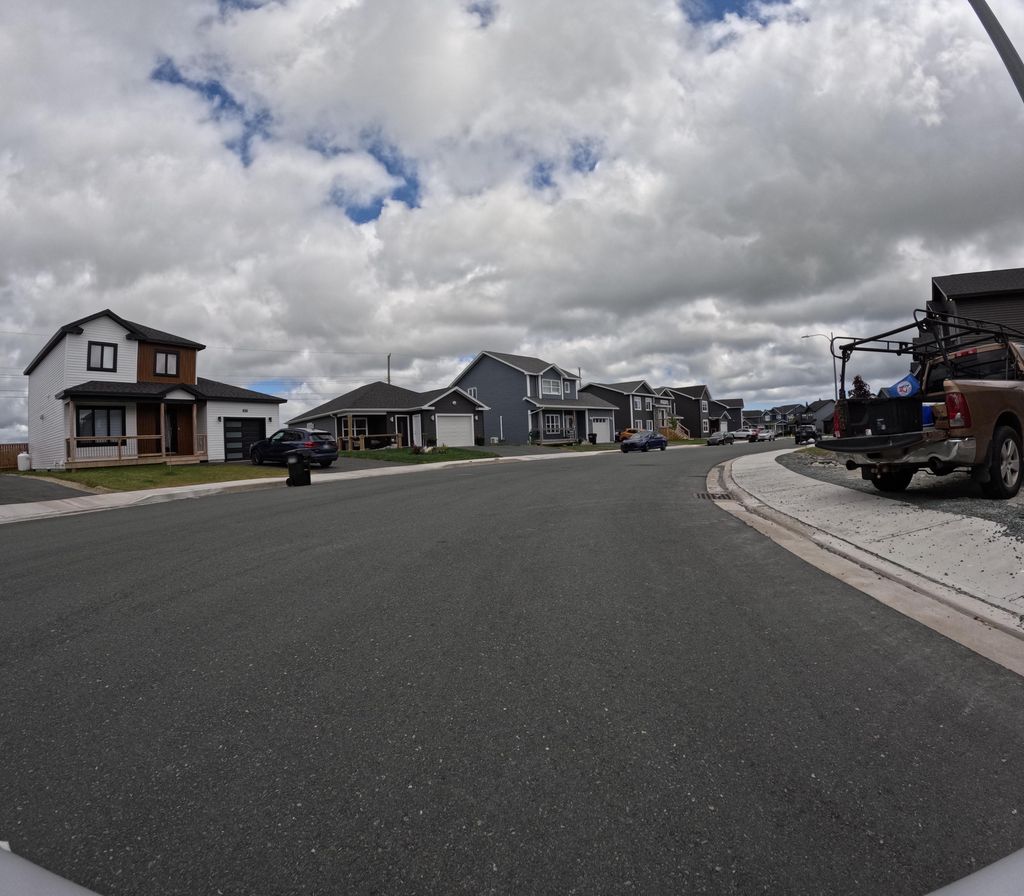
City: st_johns